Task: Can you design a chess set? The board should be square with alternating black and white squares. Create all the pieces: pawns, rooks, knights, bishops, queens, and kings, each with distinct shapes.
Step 3871:
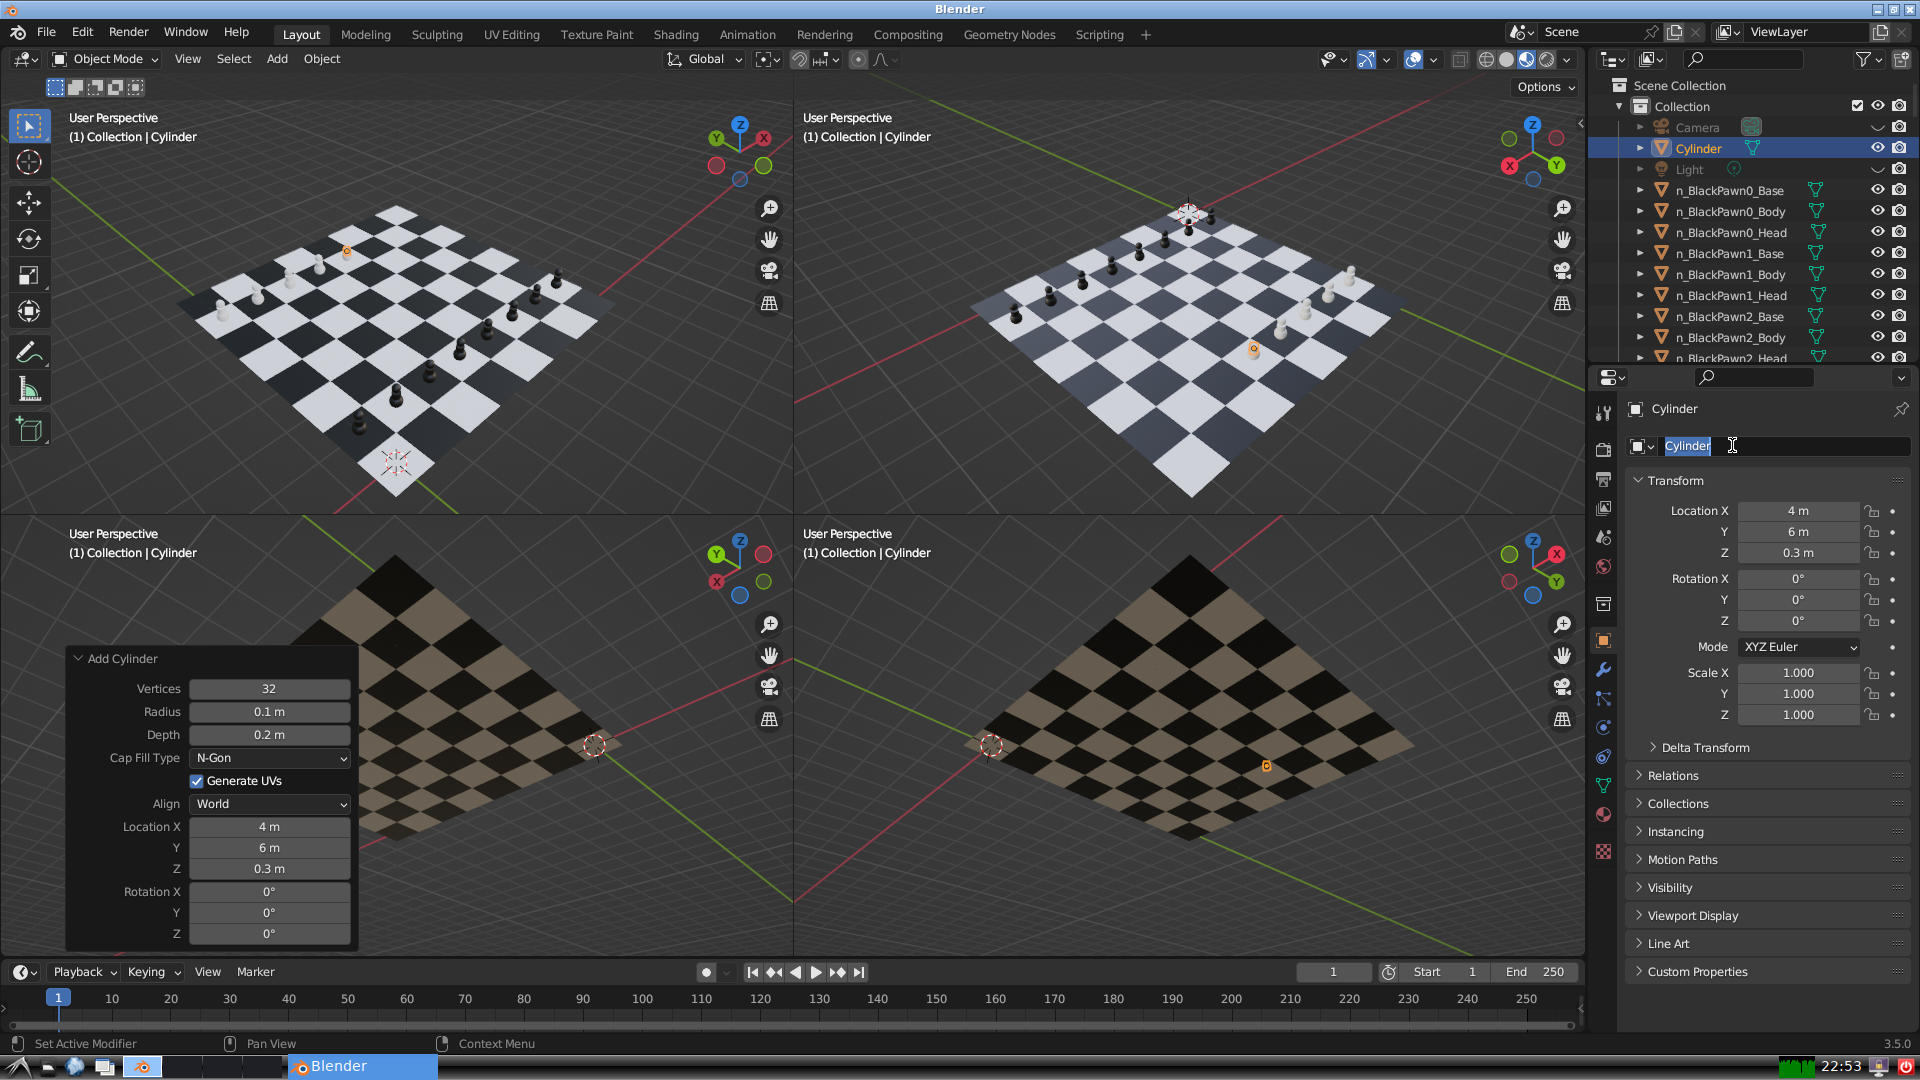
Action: input_text: n_WhitePawn4_Body